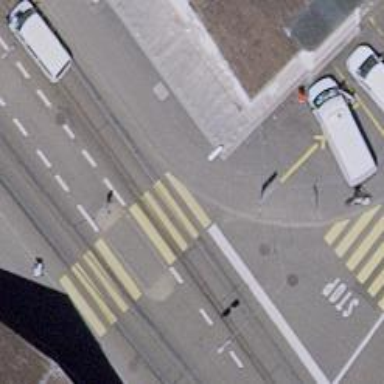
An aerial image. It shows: Uncontrolled road crossing with pedestrian island.